Interaction volume radius: 10 \u00c5
Interaction volume height: 15 \u00c5
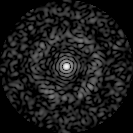
Disorder parameter: 0.8343